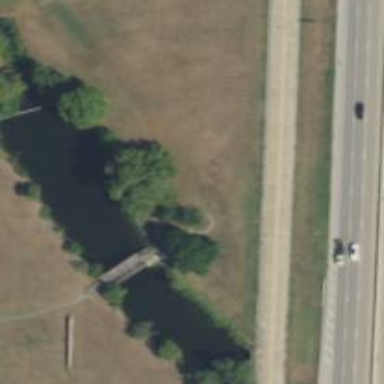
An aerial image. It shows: Footway bridge with beam structure.